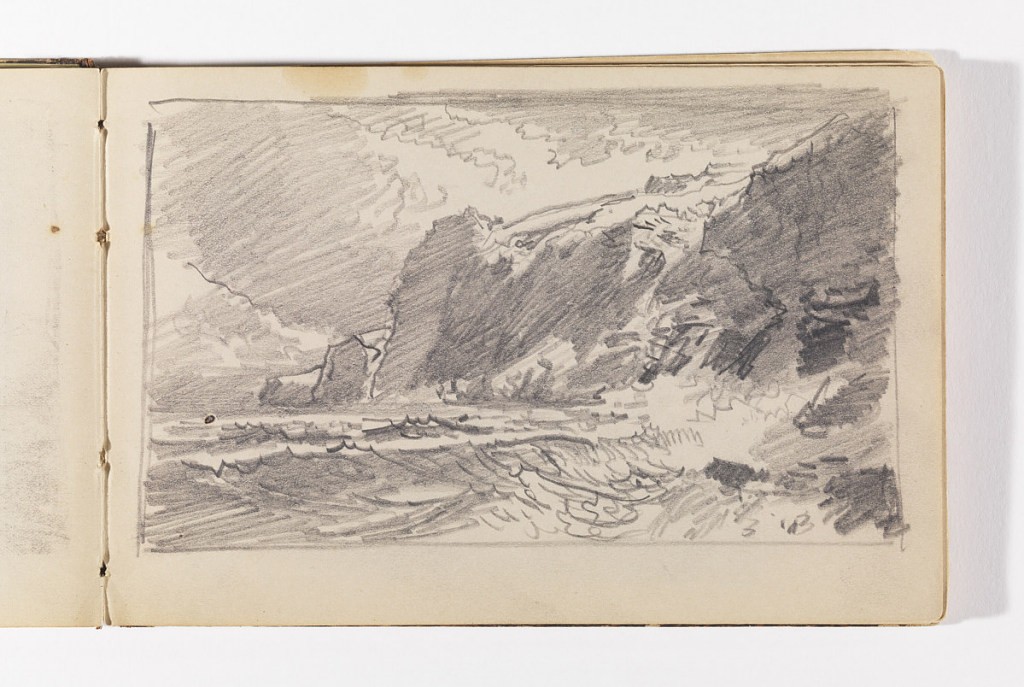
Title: New England Coast with Cliffs
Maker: William Trost Richards, American, 1833–1905
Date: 1885–1902
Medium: Graphite on cream wove paper
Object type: Sketchbook folio
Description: Sketch of rough ocean; waves breaking against rocks and cliffs at right.